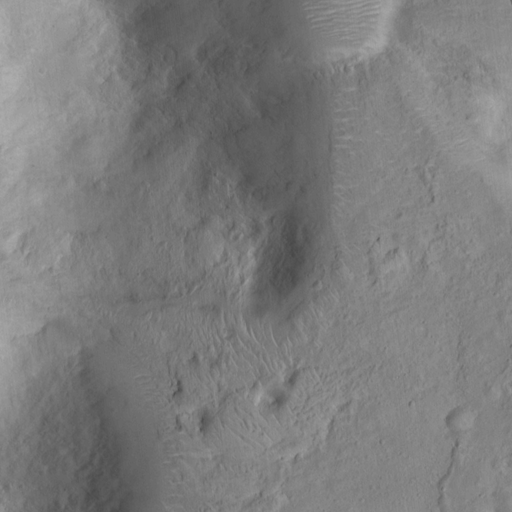
Classes present: Background, Cone